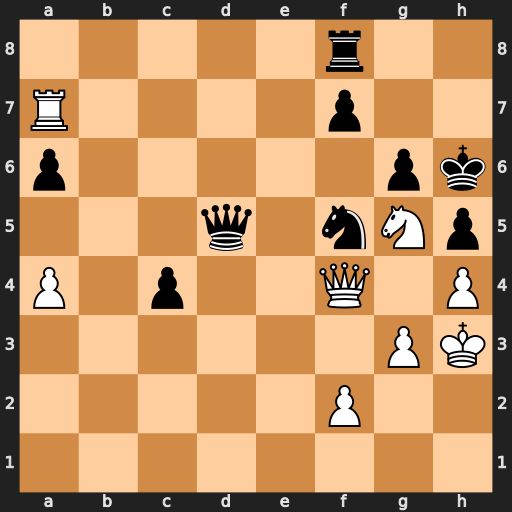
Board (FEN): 5r2/R4p2/p5pk/3q1nNp/P1p2Q1P/6PK/5P2/8
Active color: w
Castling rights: -
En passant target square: -
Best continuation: Ne6+ Kh7 Nxf8+ Kg8 Kh2